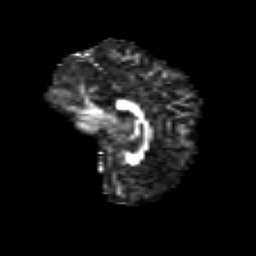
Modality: FA
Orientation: sagittal
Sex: male
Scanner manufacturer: siemens
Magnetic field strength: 3 T
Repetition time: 5 s
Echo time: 0.071 s